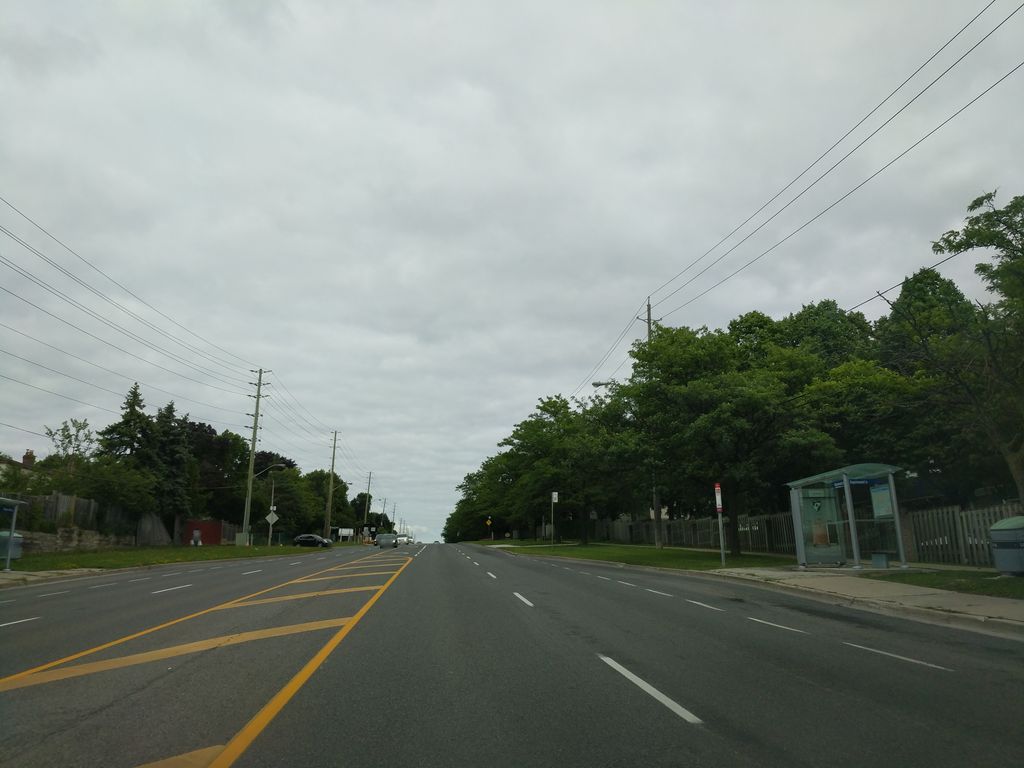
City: toronto